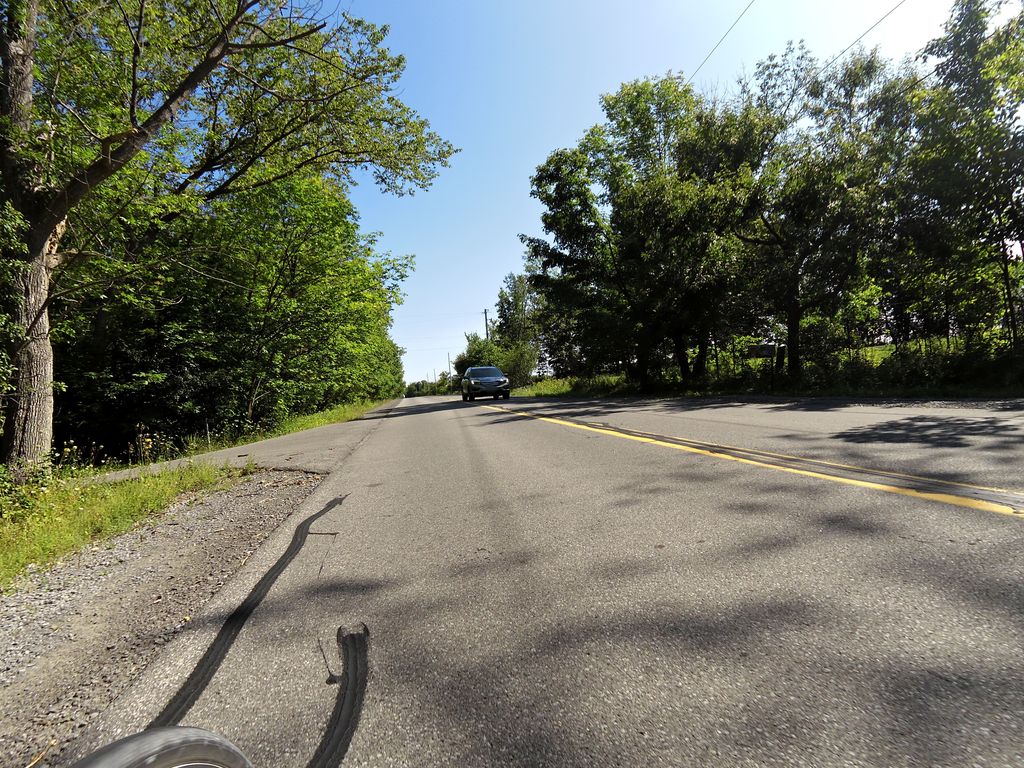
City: ottawa-gatineau